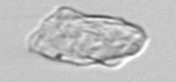
Label: detritus_transparent